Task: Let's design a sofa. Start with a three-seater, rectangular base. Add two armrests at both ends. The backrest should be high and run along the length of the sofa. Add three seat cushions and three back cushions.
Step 68:
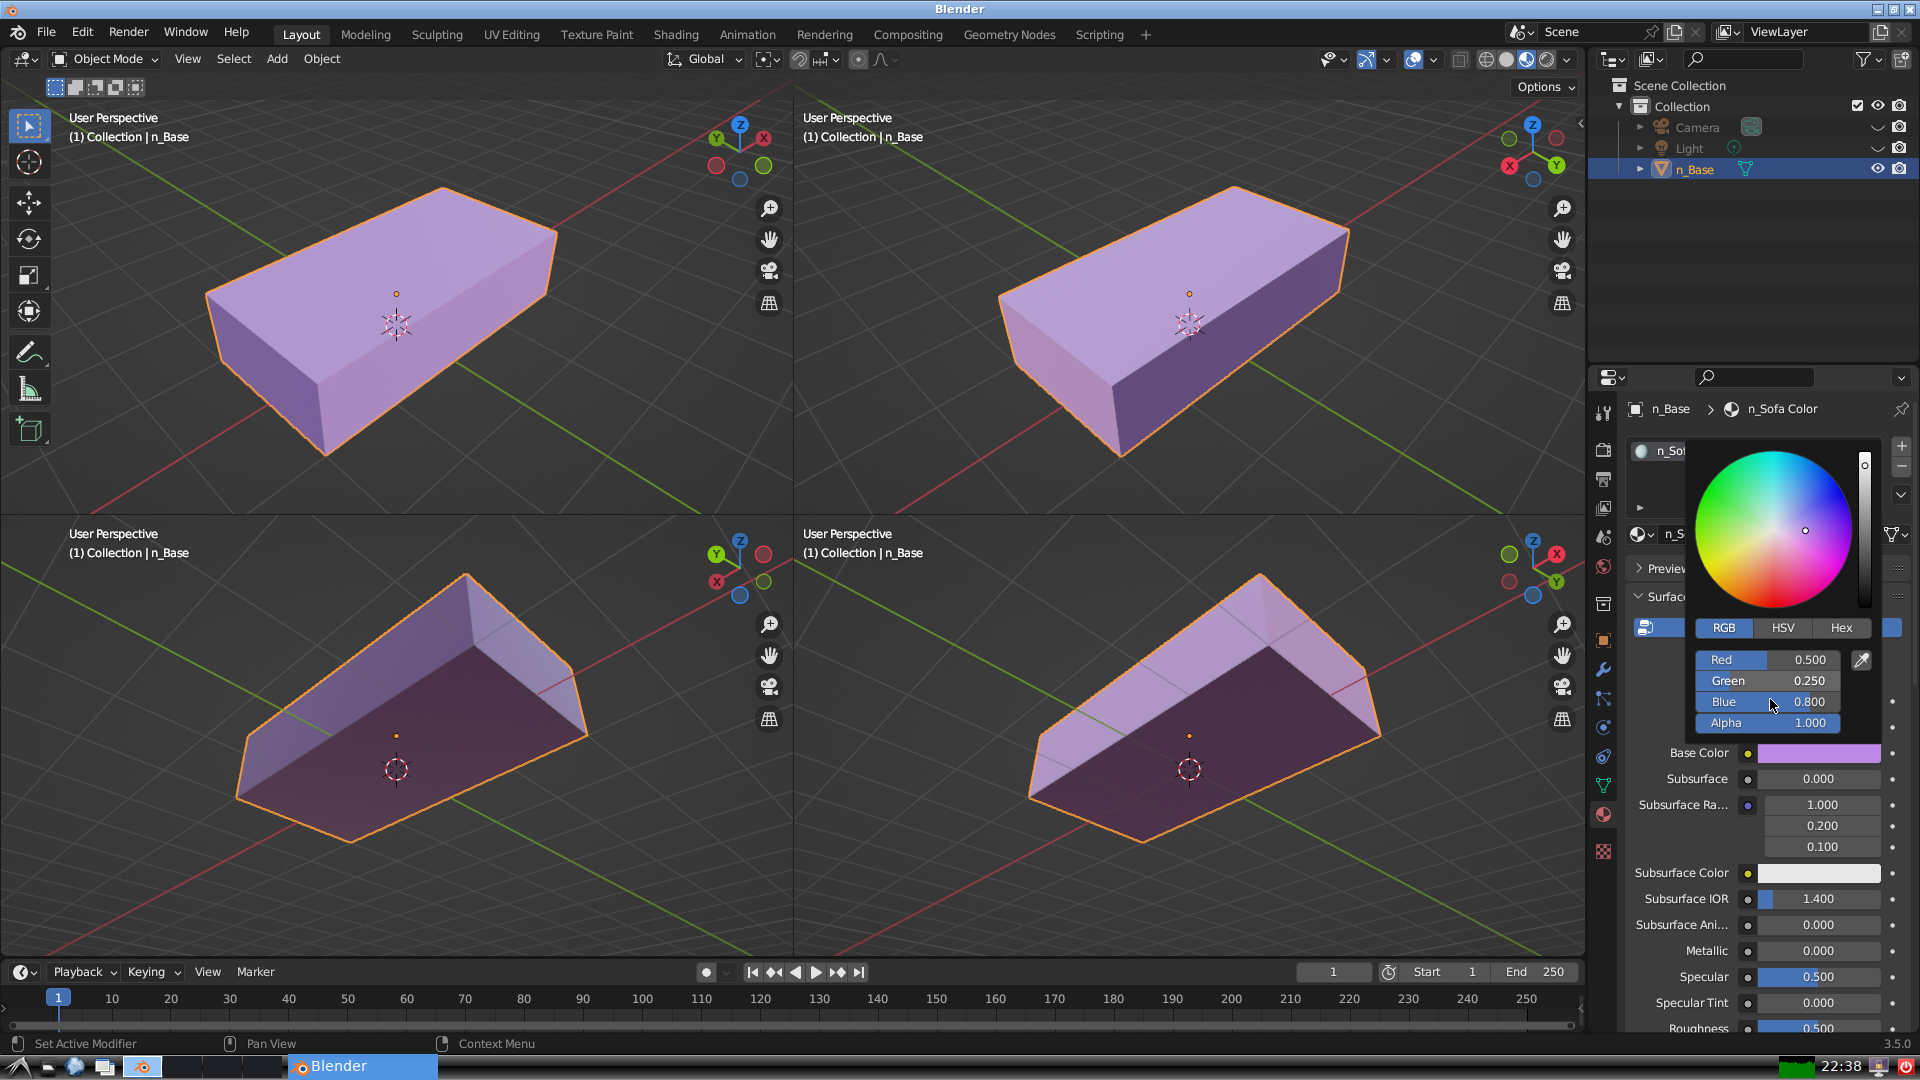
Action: click: no